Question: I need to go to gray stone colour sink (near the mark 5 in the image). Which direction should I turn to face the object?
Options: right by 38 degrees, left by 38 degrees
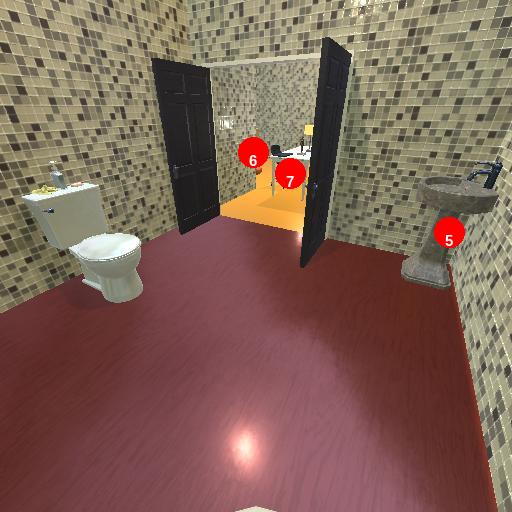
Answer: right by 38 degrees